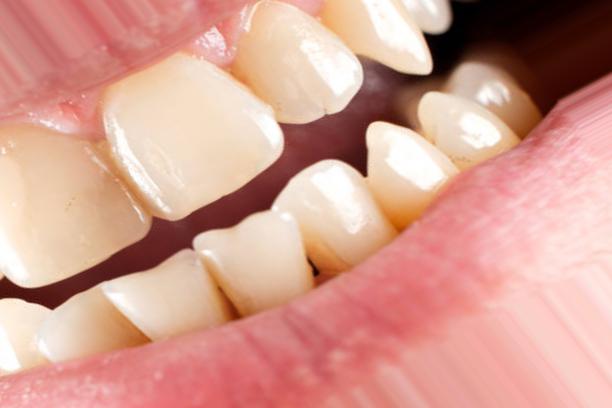
Condition: Caries